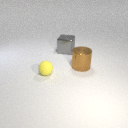
small yellow rubber sphere in front of large brown metal cylinder